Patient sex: F
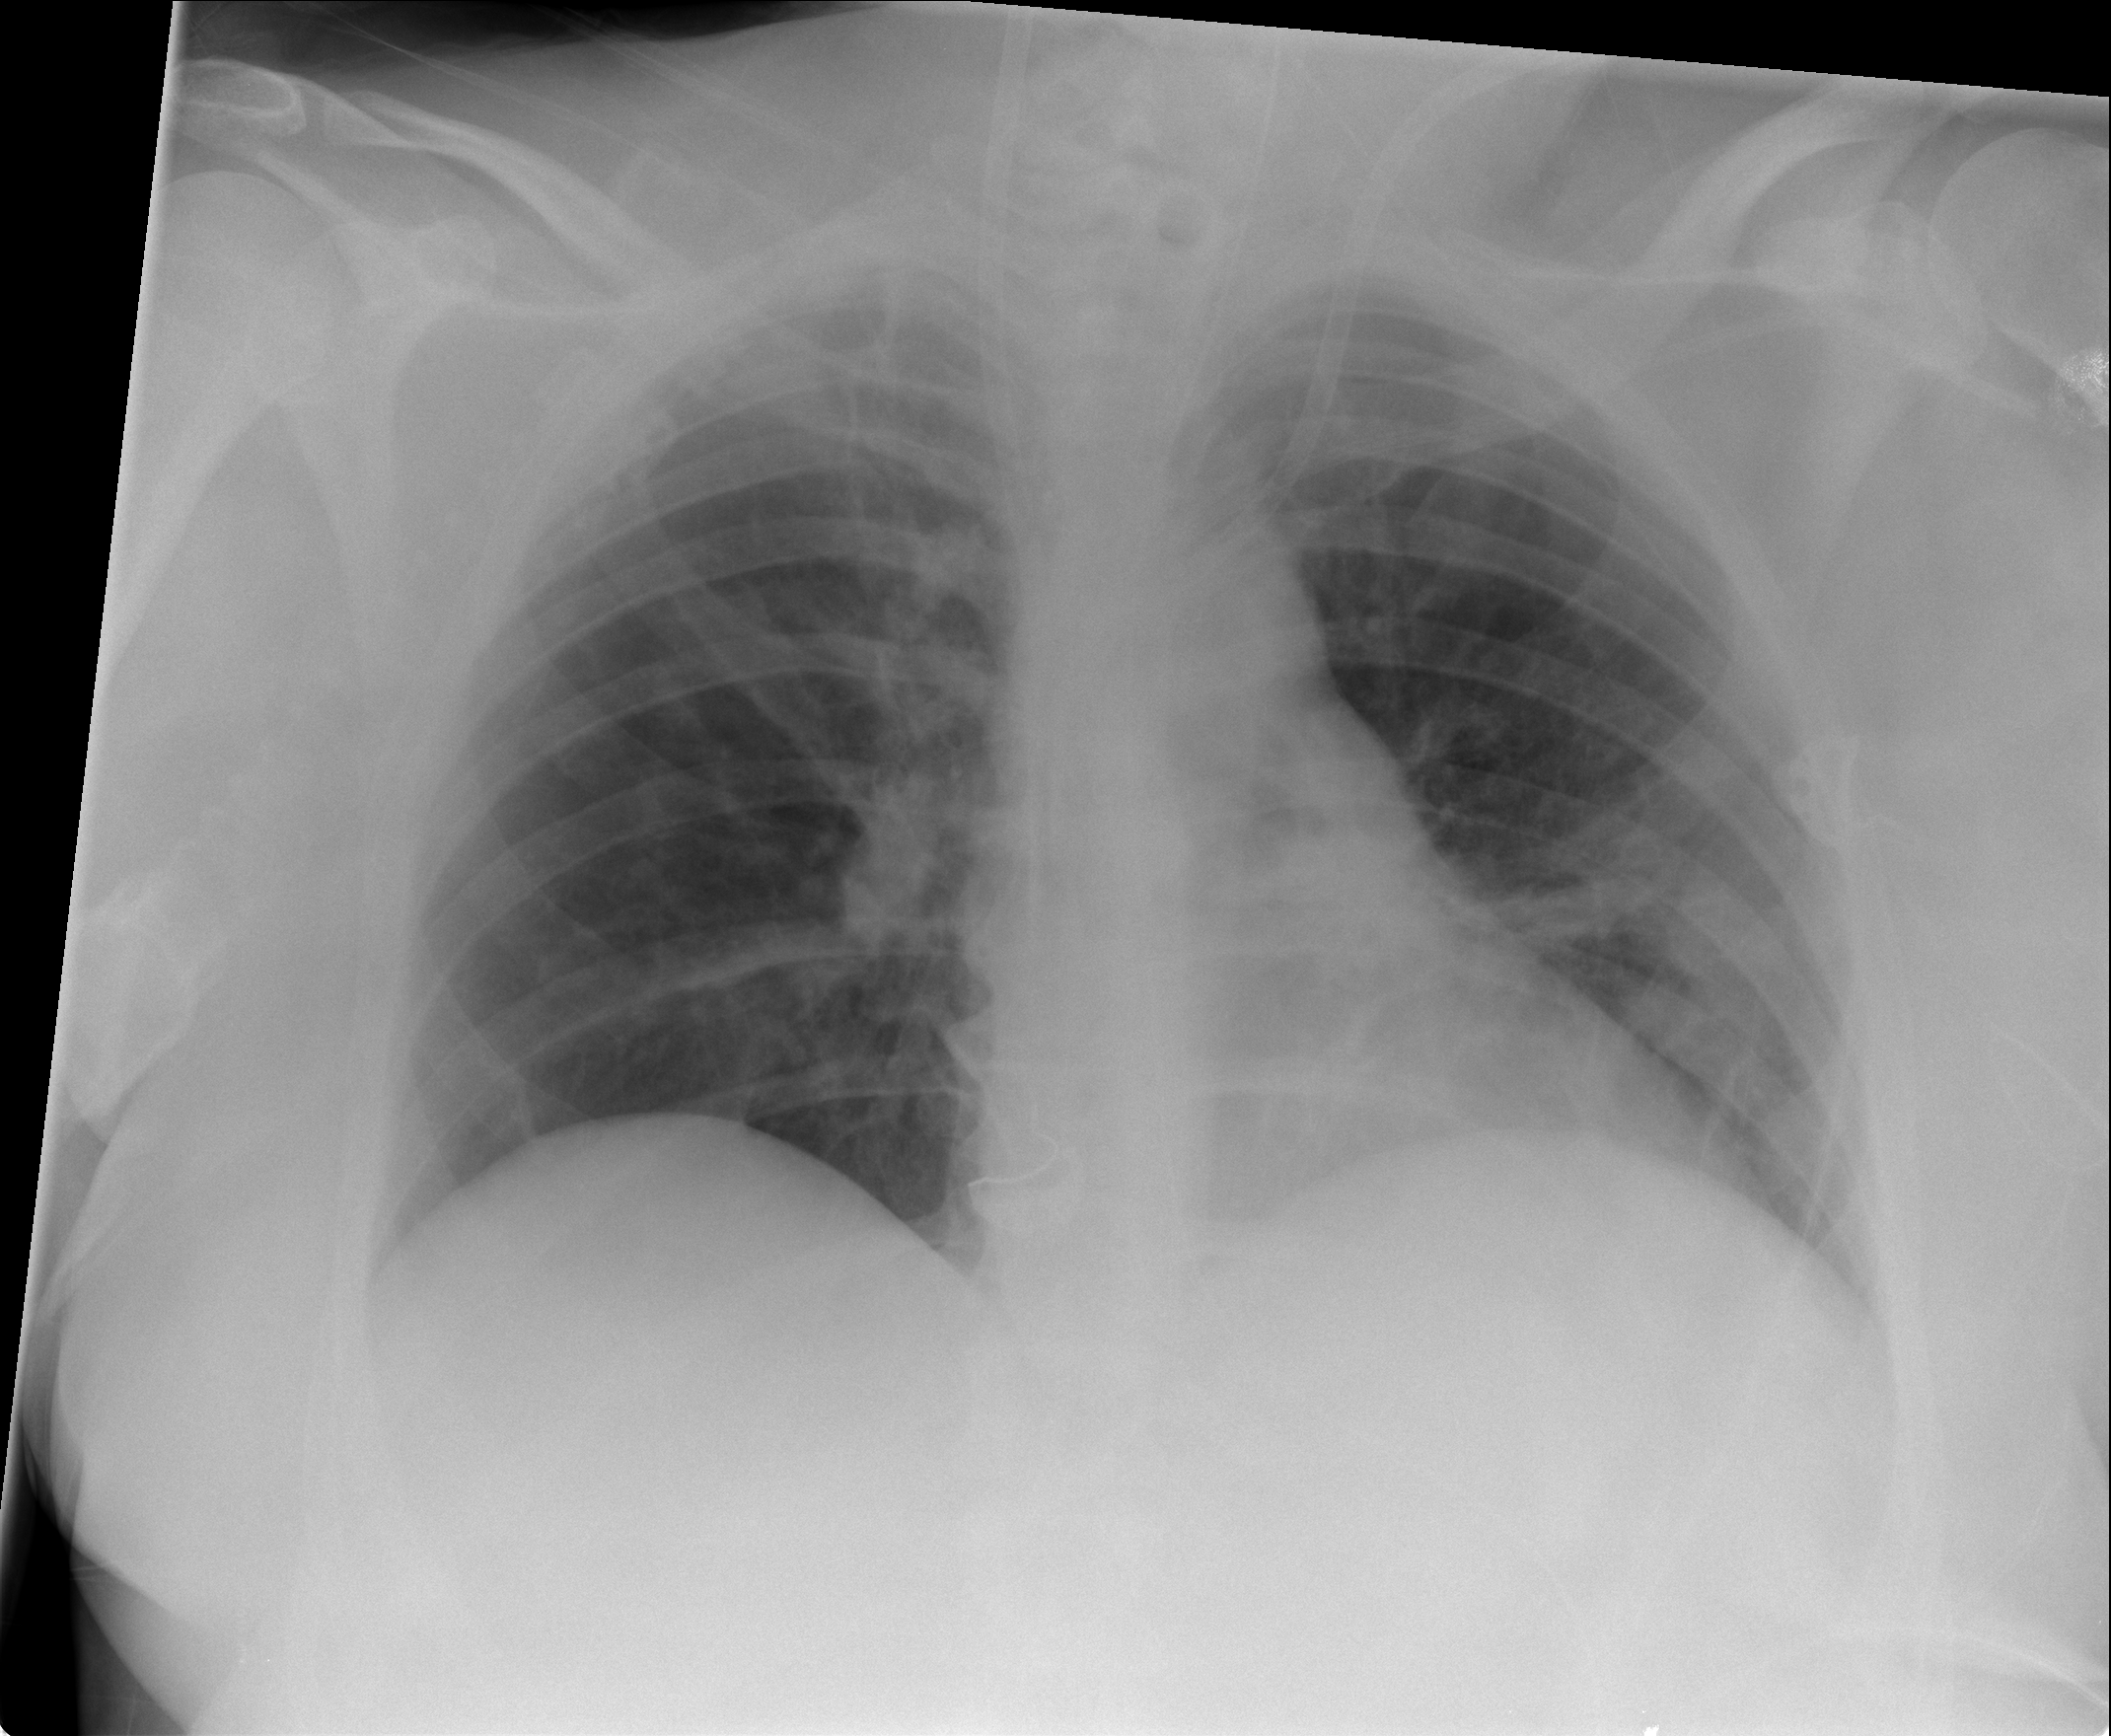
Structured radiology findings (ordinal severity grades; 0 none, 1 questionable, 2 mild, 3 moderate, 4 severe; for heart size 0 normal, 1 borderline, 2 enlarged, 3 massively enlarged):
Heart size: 1
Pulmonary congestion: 0
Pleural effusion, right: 0
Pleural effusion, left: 0
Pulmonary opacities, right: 1
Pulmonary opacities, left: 2
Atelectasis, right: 2
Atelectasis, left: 2